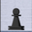
Piece: bP